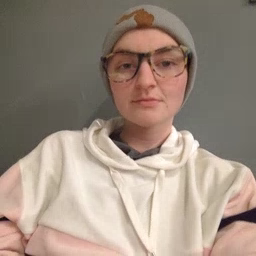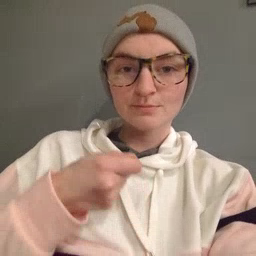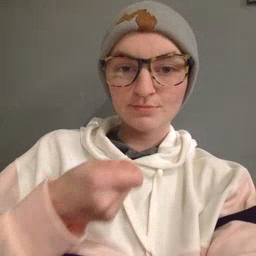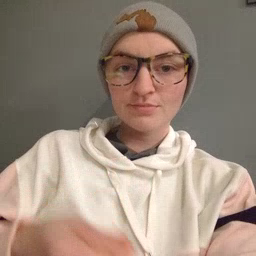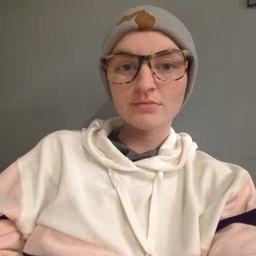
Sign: vacuum